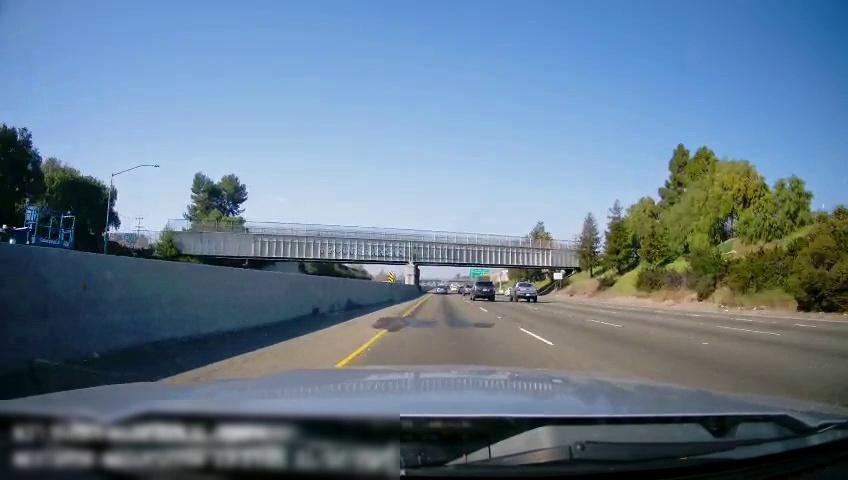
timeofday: Day
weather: Sunny
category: Drivable Space
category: Vehicles | SUV
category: Vehicles | Truck
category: Vehicles | Car
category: Lanes | Current Lane
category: Lanes | Current Lane
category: Lanes | Alternate Lane
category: Lanes | Alternate Lane
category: Lanes | Alternate Lane
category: Lanes | Alternate Lane